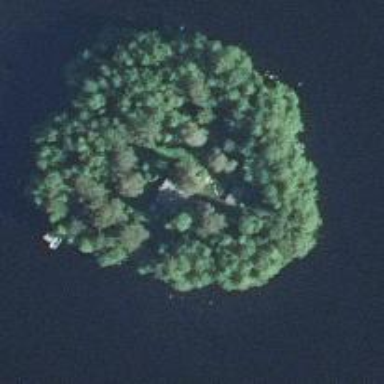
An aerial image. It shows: Islet.